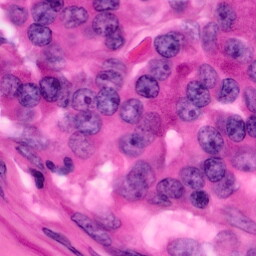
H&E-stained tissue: Pancreatic